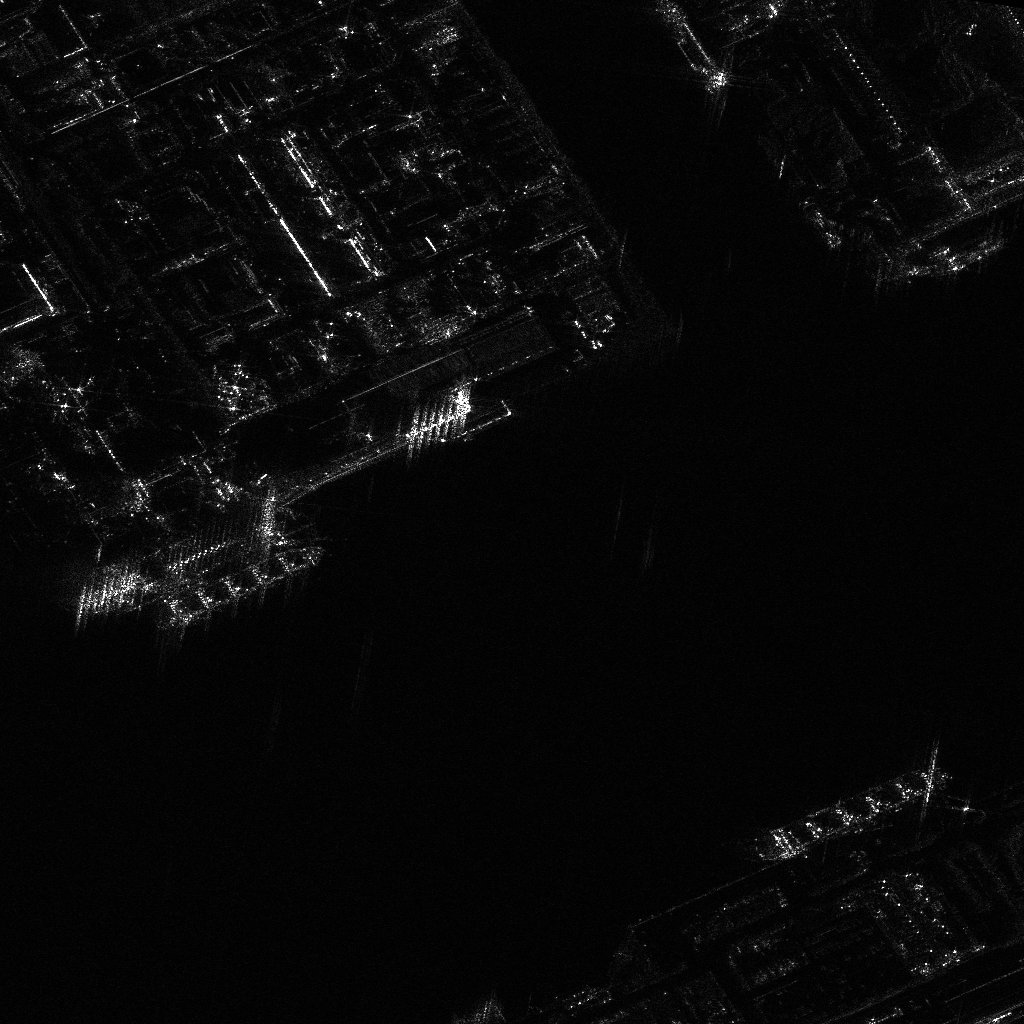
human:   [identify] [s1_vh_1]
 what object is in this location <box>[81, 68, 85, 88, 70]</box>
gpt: <ref>1 medium ore-oil at the bottom right</ref>